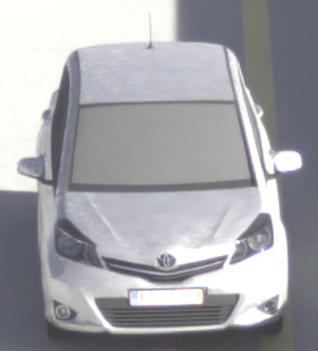
Make: Toyota
Model: Yaris 1.0
Detailed model: Yaris (XP9)
Model produced from: 2009/01
Model produced until: 2010/10
Doors: 3
Color: white
Road condition: dry road
Daytime: morning or afternoon
Contrast: high contrast